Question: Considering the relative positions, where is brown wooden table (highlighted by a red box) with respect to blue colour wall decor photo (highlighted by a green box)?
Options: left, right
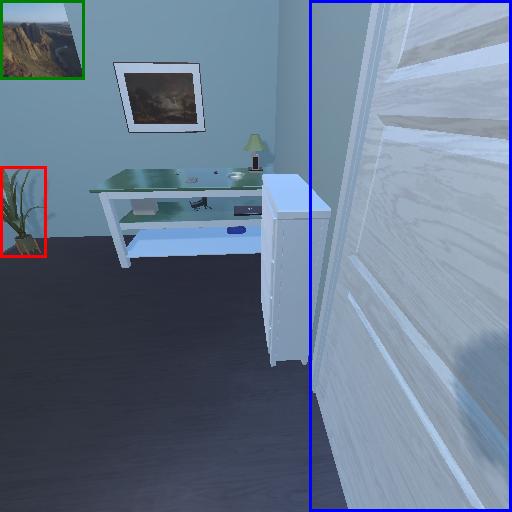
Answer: left